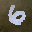
Label: 6